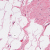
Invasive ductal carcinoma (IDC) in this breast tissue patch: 0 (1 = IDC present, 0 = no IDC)